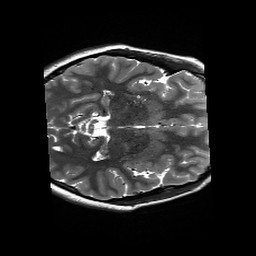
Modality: T2w
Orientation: axial
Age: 20
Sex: female
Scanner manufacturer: siemens
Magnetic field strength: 3 T
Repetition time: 13.52 s
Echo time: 0.088 s